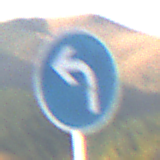
Verkehrszeichen: VorgeschriebeneFahrtrichtungLinks
Umgebung: Outdoor, Nature
Tageszeit: SunriseSunset
Wetter: Clear
Licht: Natural
Jahreszeit: NotSpecified
Kontrast: HighContrast